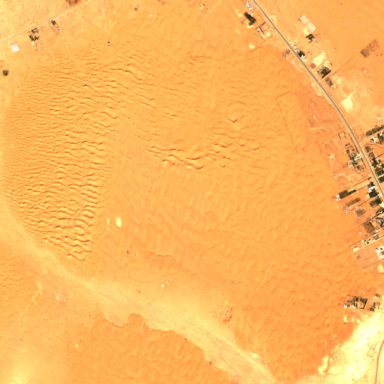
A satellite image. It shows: Barren erg desert with sandy surface.